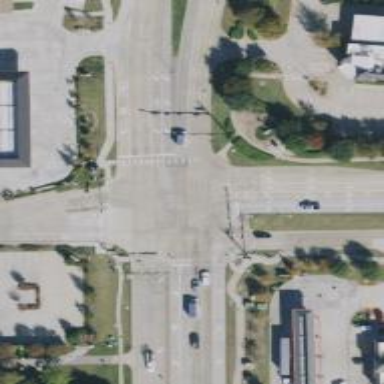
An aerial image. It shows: Secondary road with separate sidewalk.